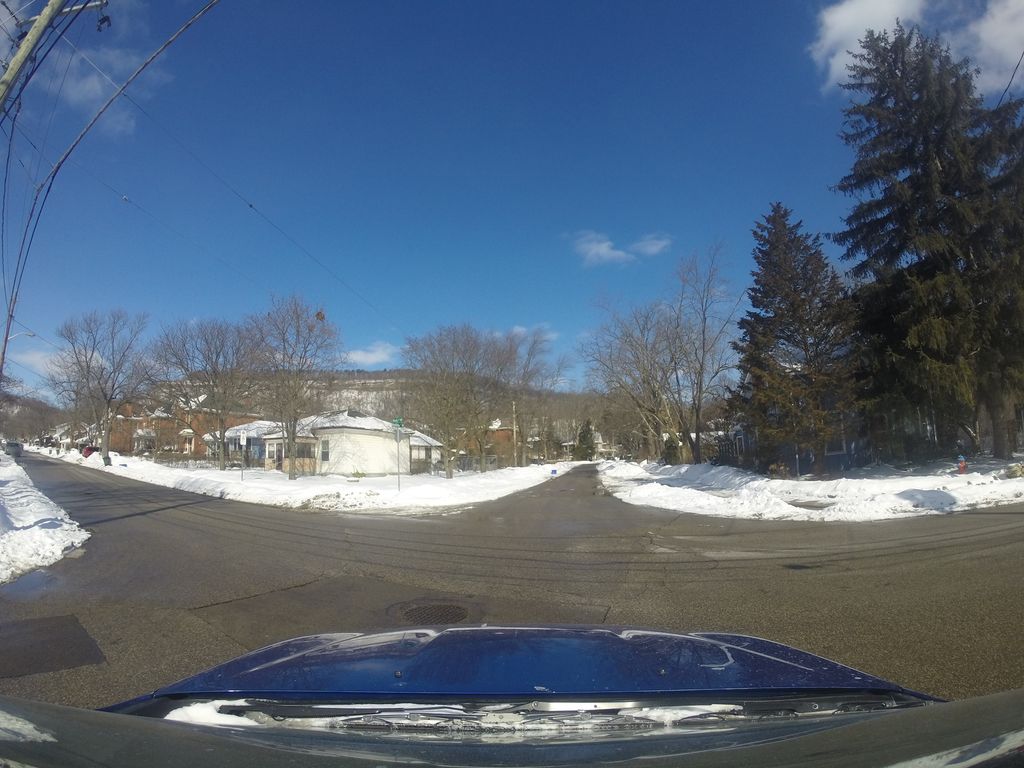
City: hamilton